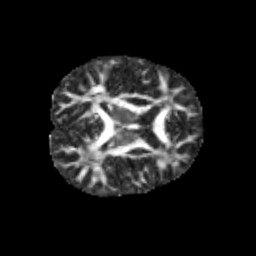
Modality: FA
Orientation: axial
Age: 9
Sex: male
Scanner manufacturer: siemens
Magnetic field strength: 3 T
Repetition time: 3.8 s
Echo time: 0.07 s